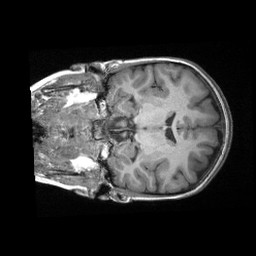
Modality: T1w
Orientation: coronal
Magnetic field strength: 3 T